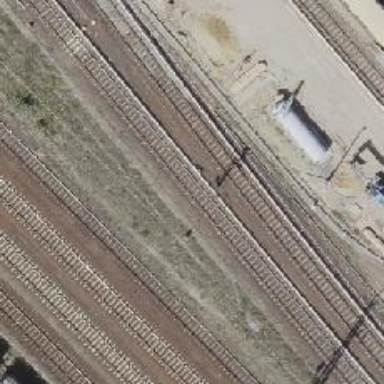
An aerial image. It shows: Railway signal.